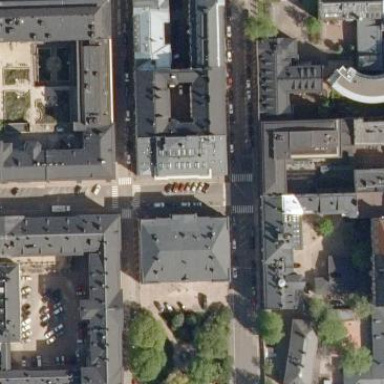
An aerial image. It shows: City block.